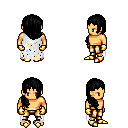
a pixel art fantasy rpg character, male body template, human, tanned skin, white tattered cape, gold greaves, black right-swept hairstyle, gold gloves, gold boots, four views (front, back, left, right), 2x2 character sprite sheet, small pixel art, hard edges, no anti-aliasing